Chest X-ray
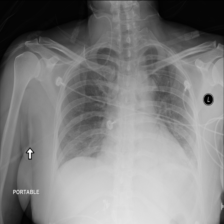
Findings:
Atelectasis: negative
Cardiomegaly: negative
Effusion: negative
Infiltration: negative
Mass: negative
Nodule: negative
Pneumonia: negative
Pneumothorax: positive
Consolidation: negative
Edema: negative
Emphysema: negative
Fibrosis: negative
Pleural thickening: negative
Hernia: negative